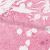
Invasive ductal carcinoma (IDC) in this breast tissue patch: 0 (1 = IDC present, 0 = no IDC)